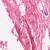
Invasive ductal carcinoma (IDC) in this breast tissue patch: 0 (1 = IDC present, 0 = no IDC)